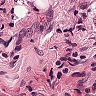
Metastatic tissue present: no